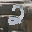
Label: 2